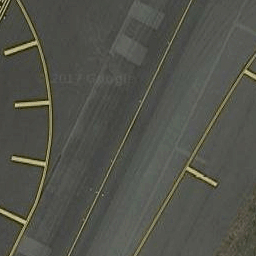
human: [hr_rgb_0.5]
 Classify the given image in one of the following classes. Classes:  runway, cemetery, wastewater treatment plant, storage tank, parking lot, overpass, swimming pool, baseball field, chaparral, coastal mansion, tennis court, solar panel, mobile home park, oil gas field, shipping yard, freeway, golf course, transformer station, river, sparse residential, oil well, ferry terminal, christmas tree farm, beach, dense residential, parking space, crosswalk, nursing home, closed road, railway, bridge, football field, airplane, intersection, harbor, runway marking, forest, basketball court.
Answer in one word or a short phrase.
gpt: runway marking